Question: What is the value of the measurement in the image?
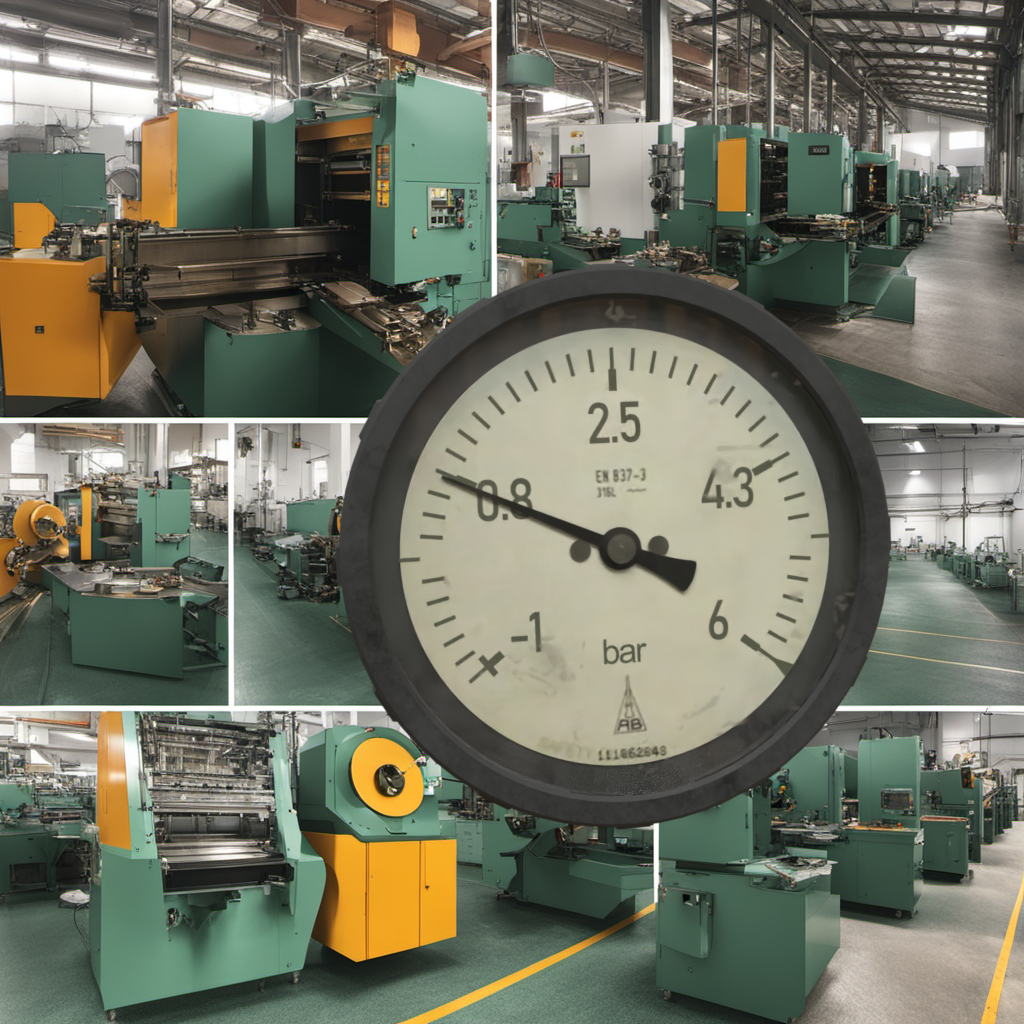
Answer: The result is 0.72
Question: What is the value range of the measurement in the image?
Answer: The range is from -1 to 6
Question: What is the minimum and maximum value of the measurement shown in the image?
Answer: The minimum value is -1 and the maximum value is 6